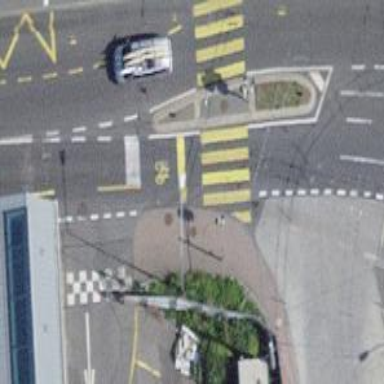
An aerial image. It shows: Kerb barrier.